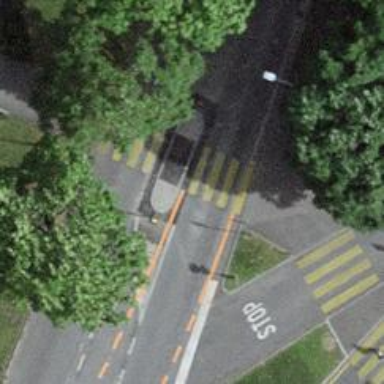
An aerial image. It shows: Zebra crossing with crossing island.